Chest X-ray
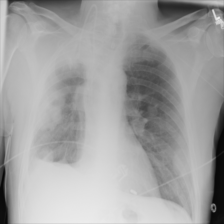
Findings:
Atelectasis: negative
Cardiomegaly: negative
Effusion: negative
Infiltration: negative
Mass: positive
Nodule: negative
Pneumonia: negative
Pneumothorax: negative
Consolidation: negative
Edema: negative
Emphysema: negative
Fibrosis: negative
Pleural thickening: negative
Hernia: negative